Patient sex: F
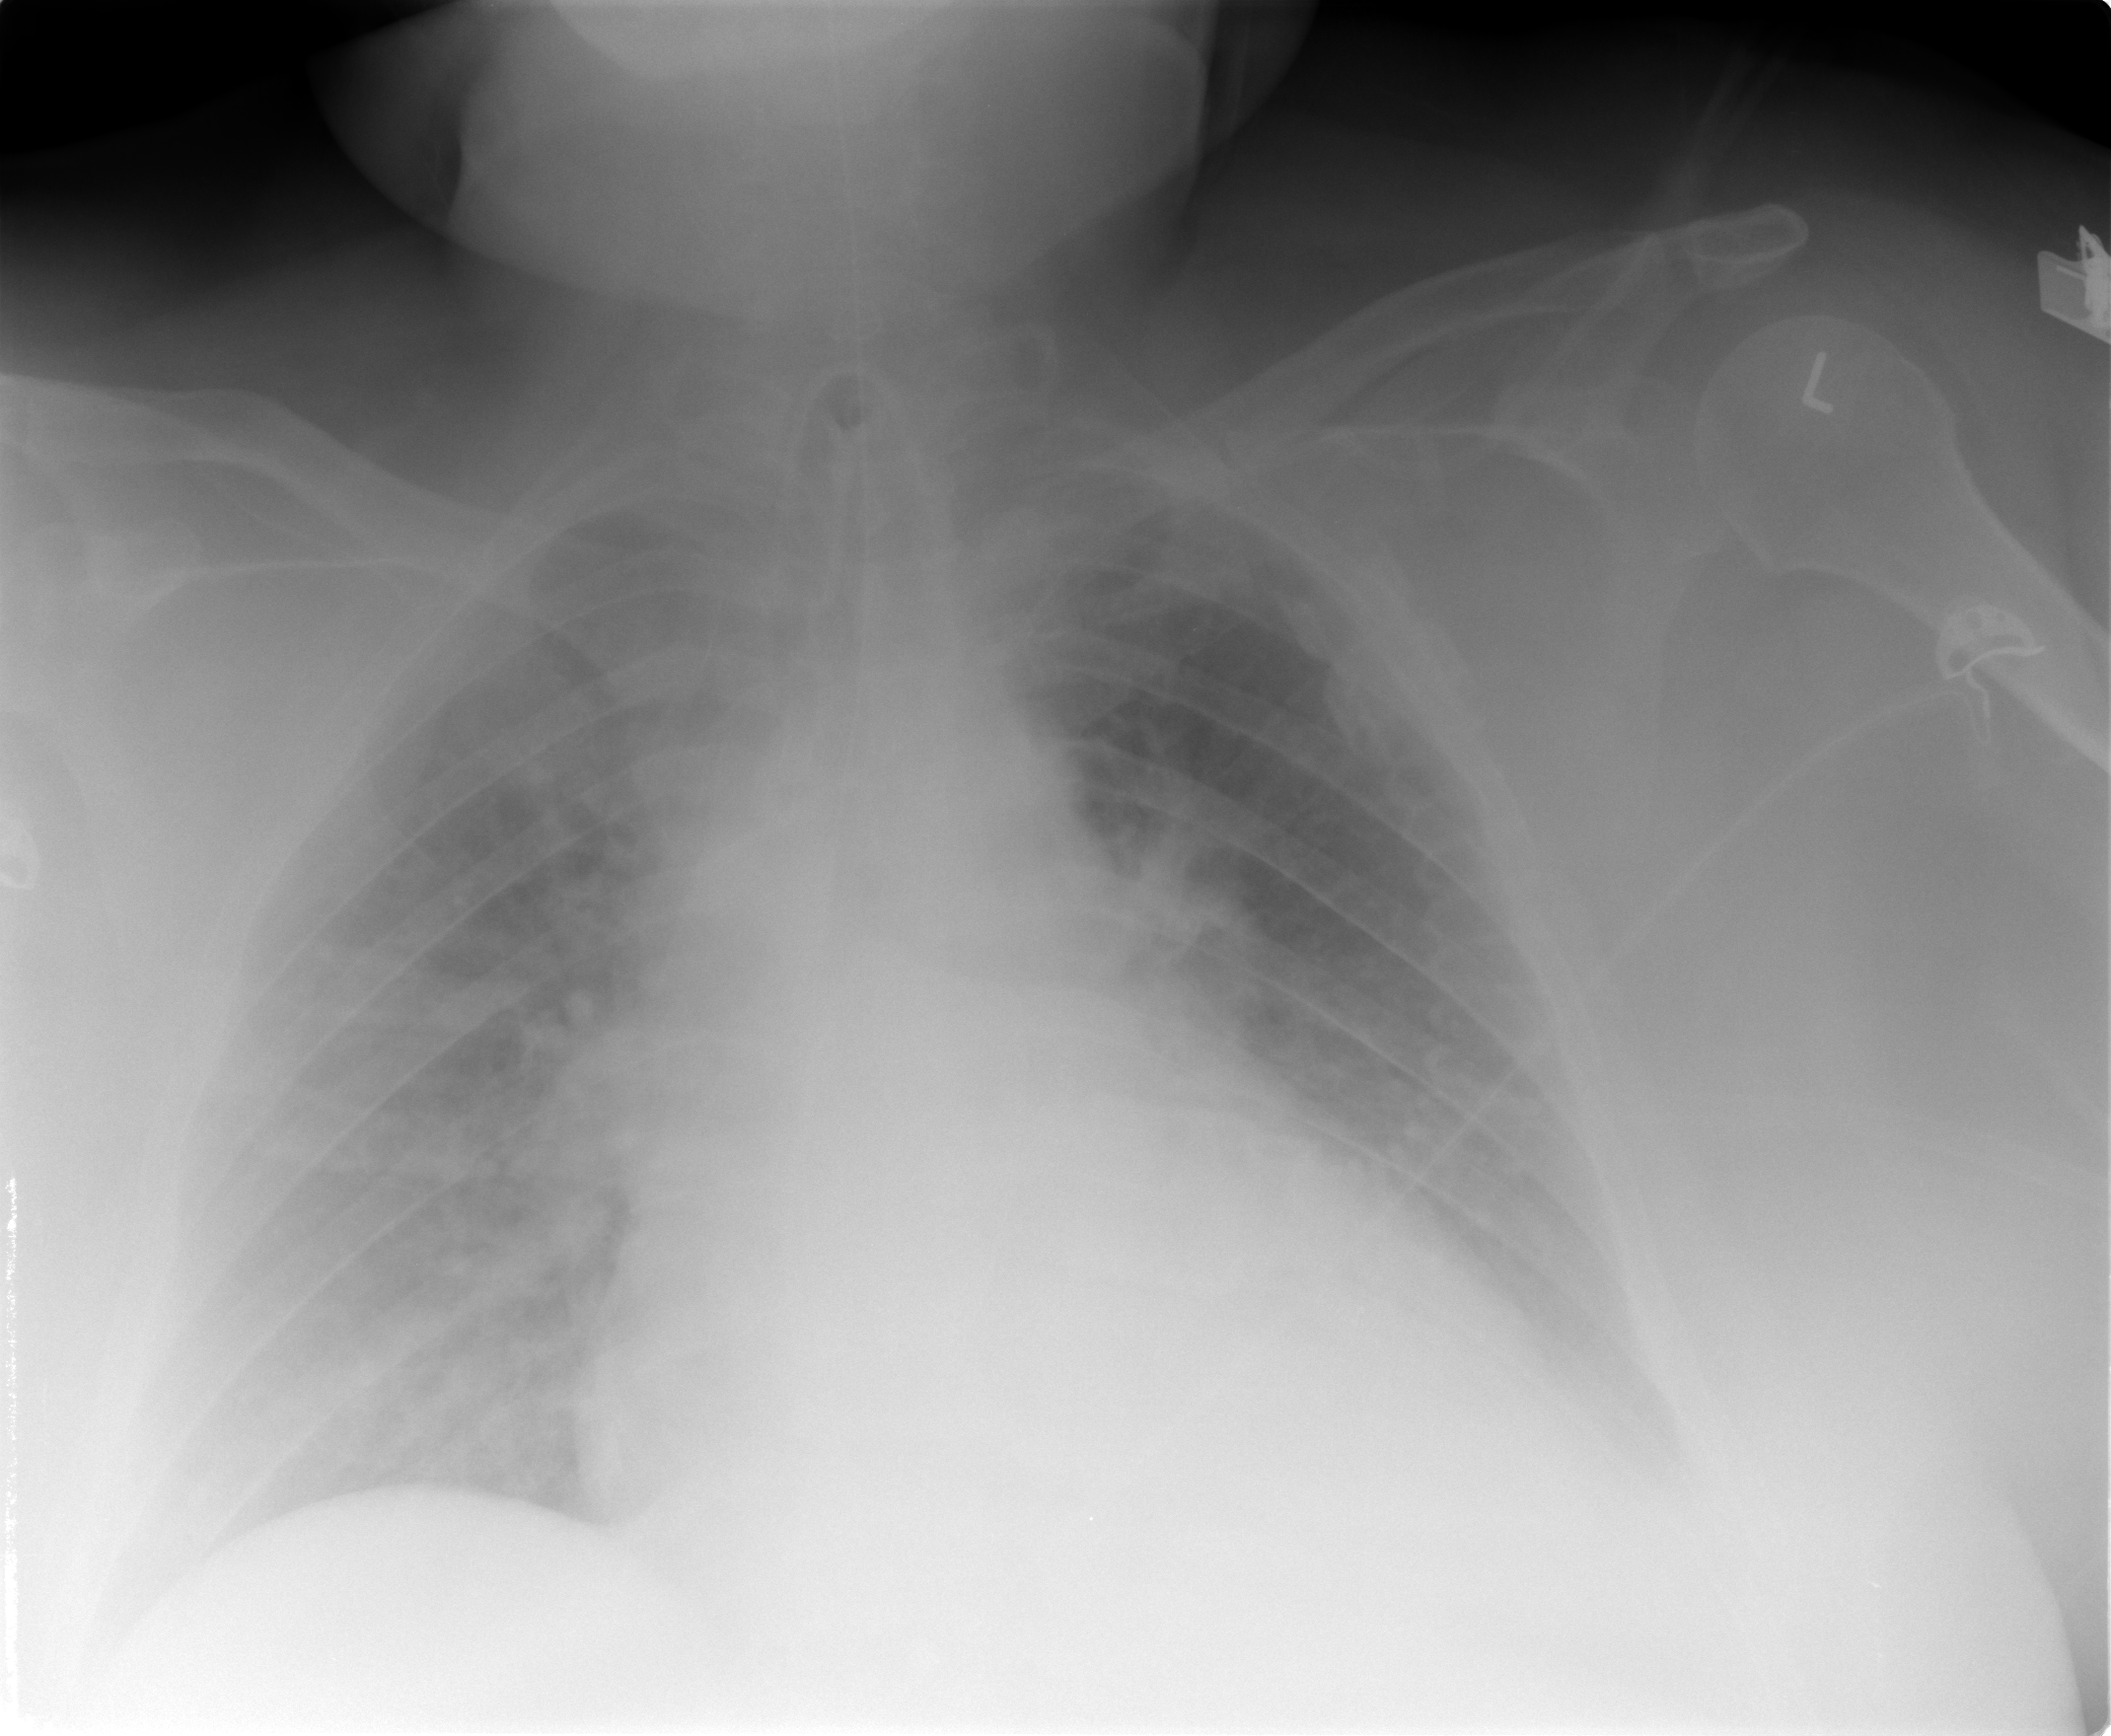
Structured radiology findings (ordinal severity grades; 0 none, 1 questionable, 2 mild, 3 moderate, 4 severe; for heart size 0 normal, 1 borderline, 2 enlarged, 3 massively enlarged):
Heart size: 2
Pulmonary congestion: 3
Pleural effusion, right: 2
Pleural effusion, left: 2
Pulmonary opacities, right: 2
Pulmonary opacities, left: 2
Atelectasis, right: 2
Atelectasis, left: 2